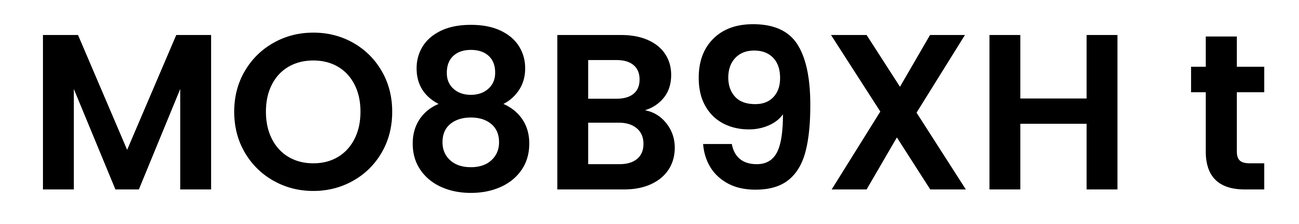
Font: Poppins-SemiBold